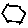
Label: hexagon